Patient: sex M, age 31
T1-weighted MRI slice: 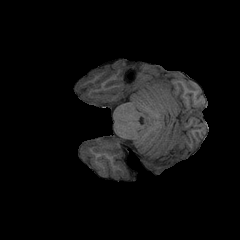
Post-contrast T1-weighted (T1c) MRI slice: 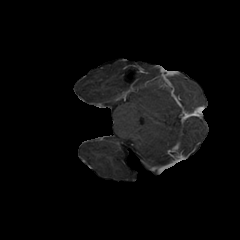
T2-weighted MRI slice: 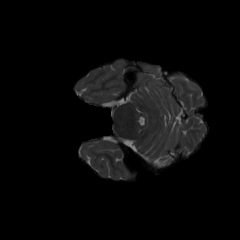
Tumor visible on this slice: no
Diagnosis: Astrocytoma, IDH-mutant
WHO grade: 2